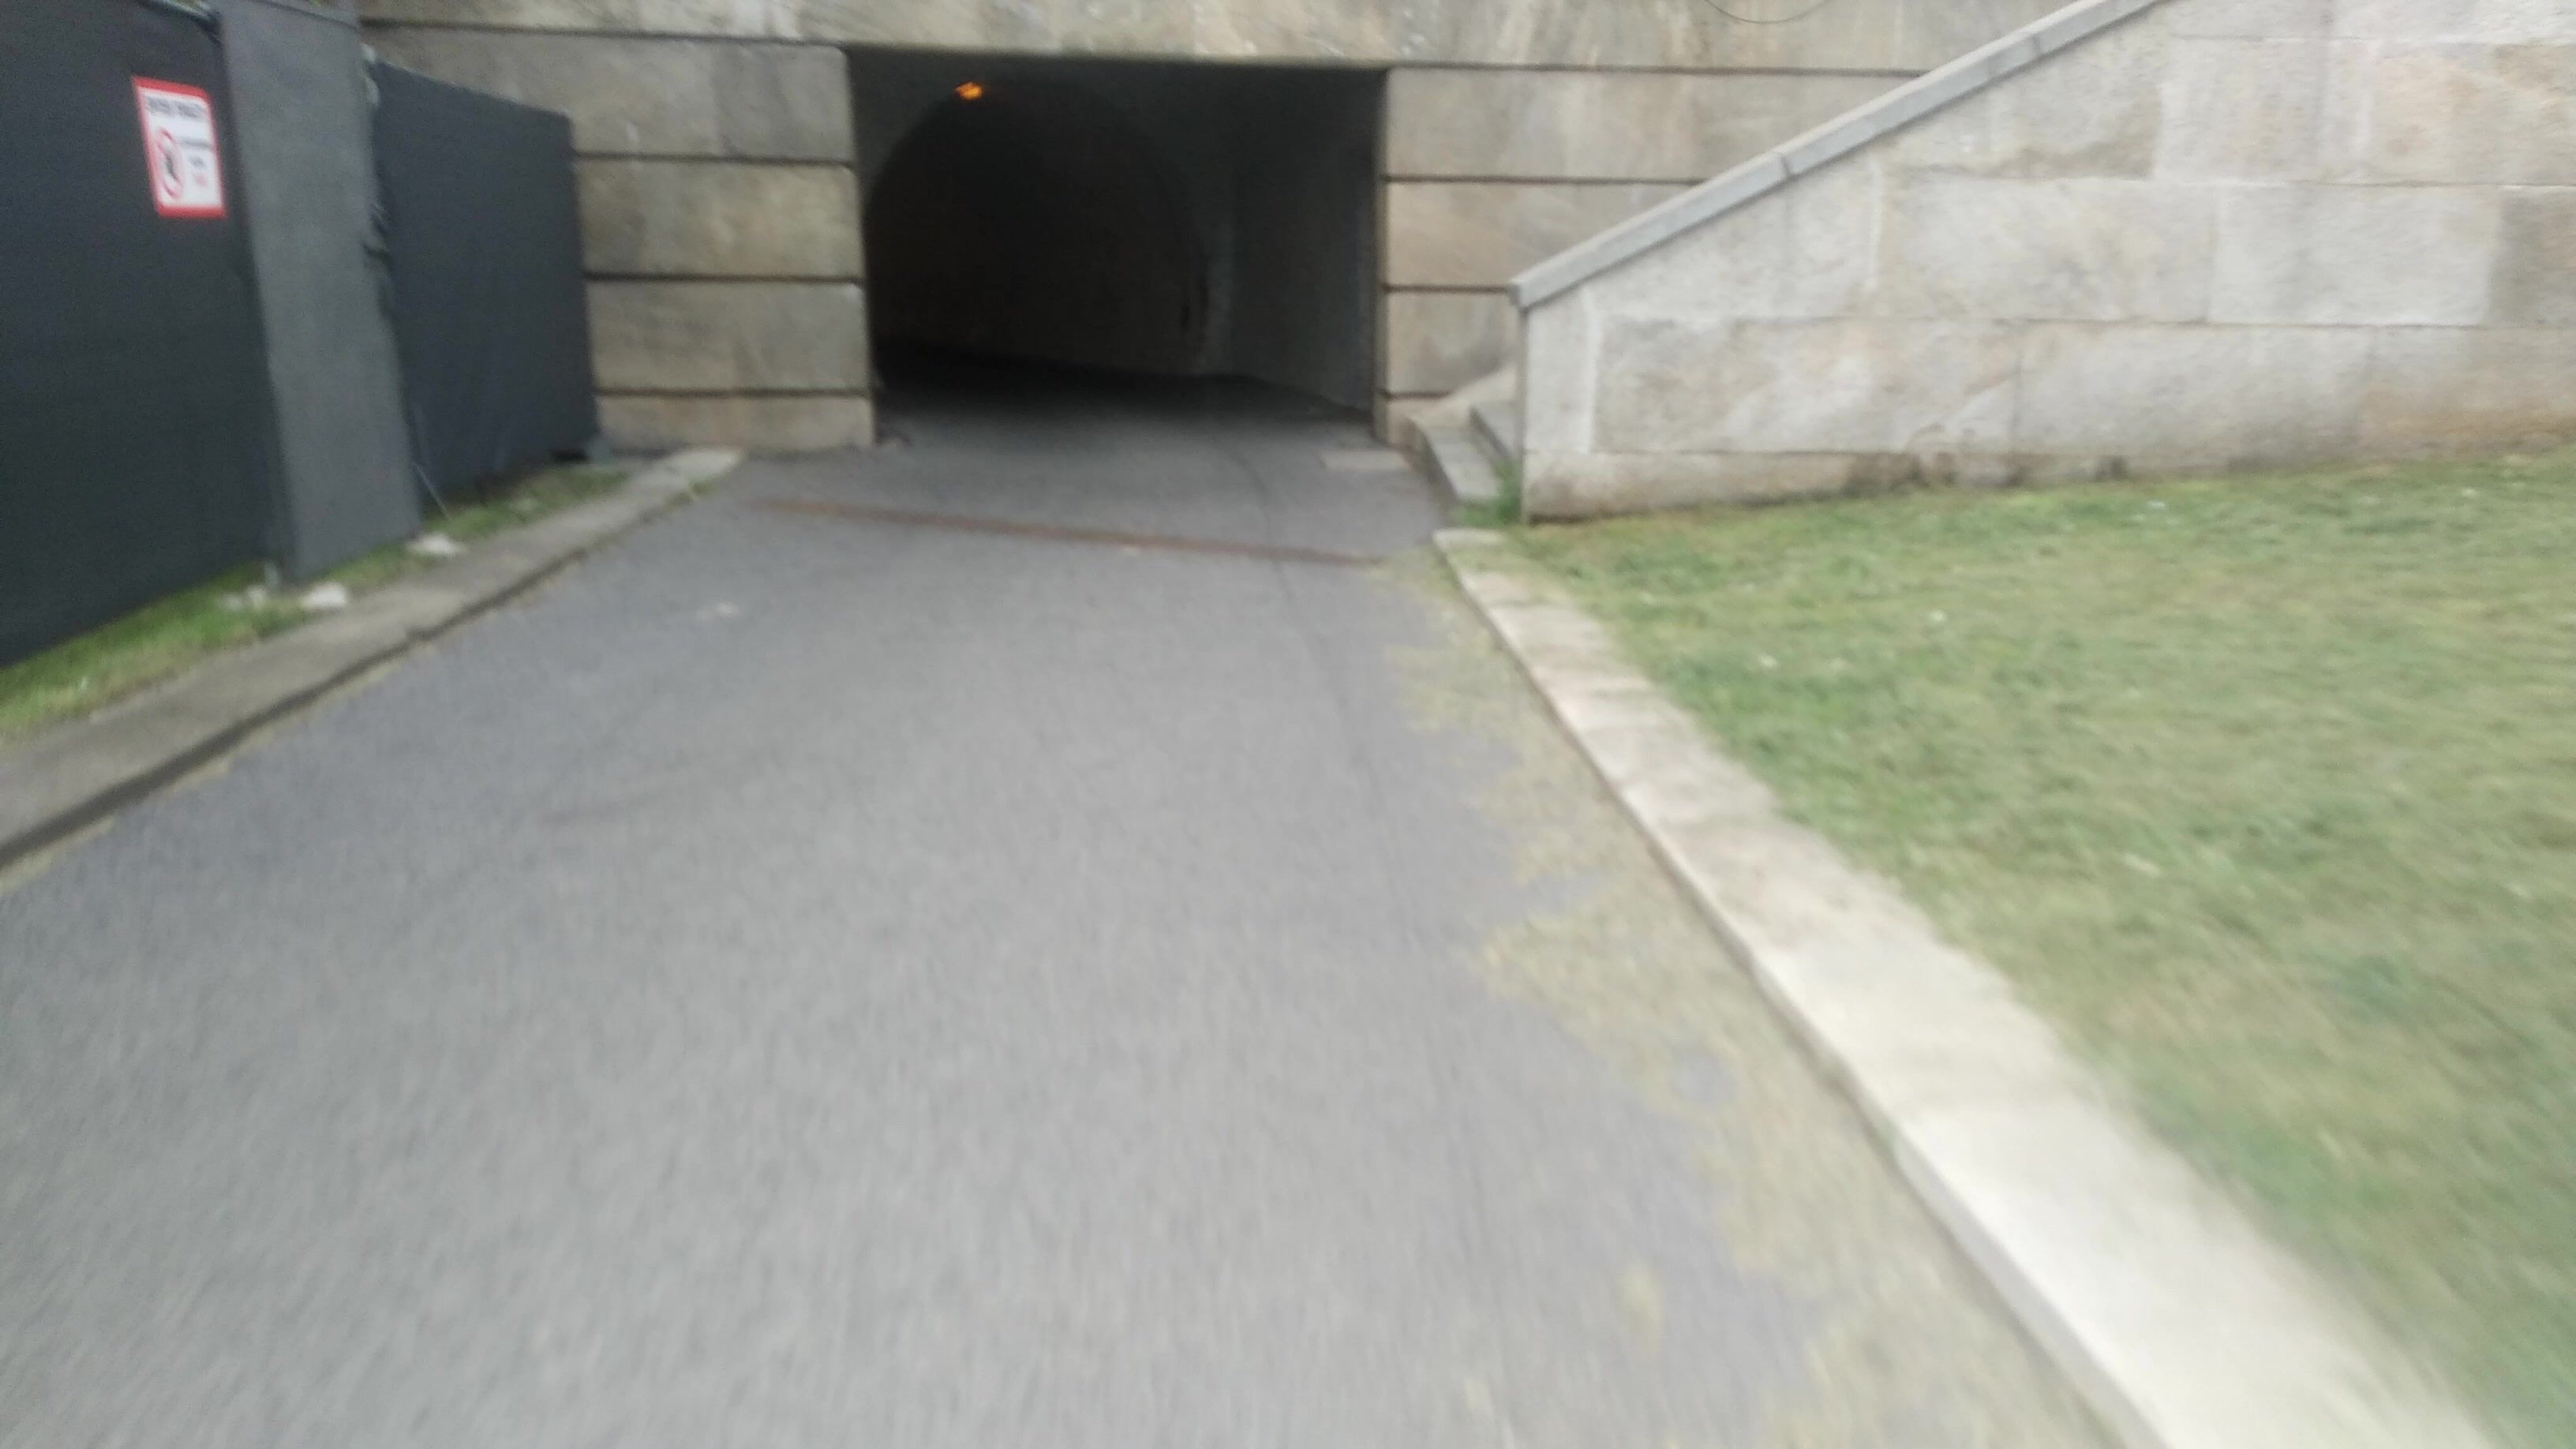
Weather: clear
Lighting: day
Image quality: slightly poor
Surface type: walking surface
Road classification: footway
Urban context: urban centre
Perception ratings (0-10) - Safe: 3.59, Lively: 3.08, Beautiful: 5.65, Boring: 7.12, Depressing: 5.69, Wealthy: 4.32